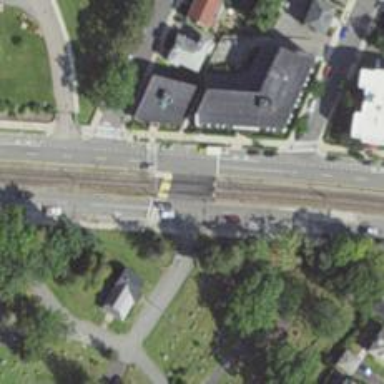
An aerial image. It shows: Railway level crossing.